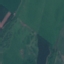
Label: Pasture